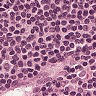
Metastatic tissue present: no